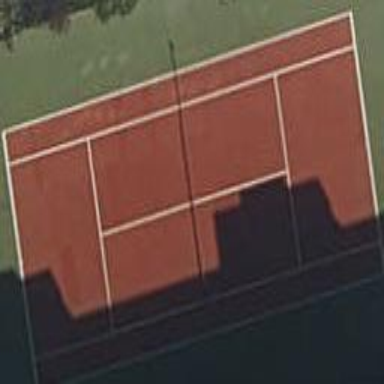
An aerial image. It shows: Tennis court on the leisure land pitch.